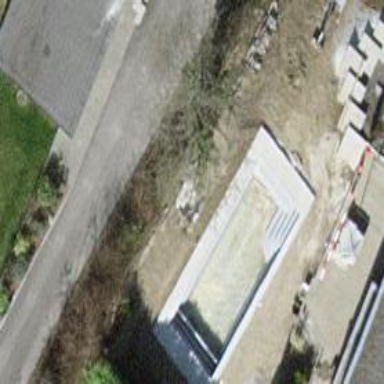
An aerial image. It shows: Swimming pool located in leisure land.